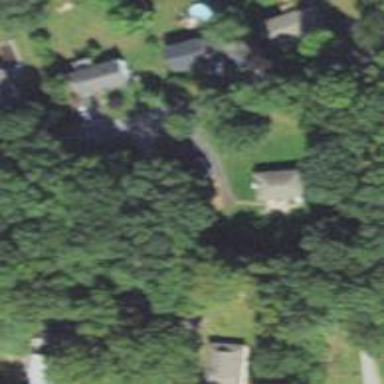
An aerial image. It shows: Residential driveway serving as service road.